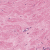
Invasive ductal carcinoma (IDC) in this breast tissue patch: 0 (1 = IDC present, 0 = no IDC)